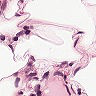
Metastatic tissue present: no